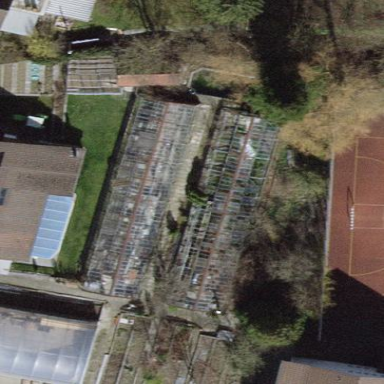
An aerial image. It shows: Greenhouse.